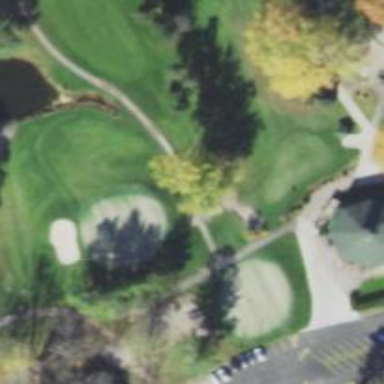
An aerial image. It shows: Golf hole.